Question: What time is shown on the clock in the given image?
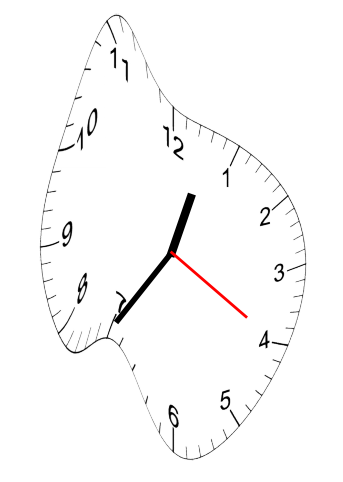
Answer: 12:35:20